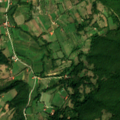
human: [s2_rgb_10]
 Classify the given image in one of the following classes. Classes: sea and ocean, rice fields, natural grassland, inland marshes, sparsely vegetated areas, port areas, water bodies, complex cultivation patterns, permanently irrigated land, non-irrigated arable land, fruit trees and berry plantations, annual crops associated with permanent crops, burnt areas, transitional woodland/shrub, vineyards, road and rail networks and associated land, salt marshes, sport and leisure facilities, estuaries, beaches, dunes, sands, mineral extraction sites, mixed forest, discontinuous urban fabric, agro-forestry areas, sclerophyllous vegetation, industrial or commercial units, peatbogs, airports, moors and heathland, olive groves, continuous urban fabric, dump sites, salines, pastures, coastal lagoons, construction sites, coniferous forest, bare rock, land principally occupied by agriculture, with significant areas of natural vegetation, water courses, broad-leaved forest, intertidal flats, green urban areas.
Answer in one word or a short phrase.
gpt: complex cultivation patterns, land principally occupied by agriculture, with significant areas of natural vegetation, broad-leaved forest